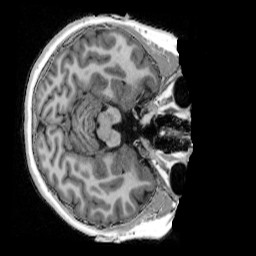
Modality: UNIT1_denoised
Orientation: axial
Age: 11
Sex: female
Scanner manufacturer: siemens
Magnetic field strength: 3 T
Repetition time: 4 s
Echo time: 0.00303 s